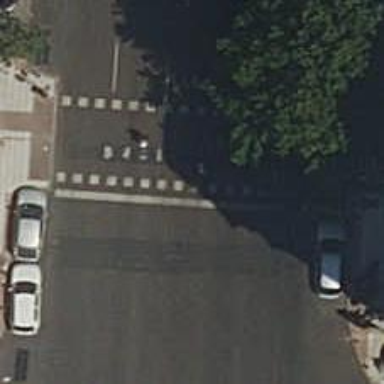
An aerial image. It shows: Road with traffic signals at crossing. The crossing is equipped with signals.